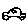
Label: car